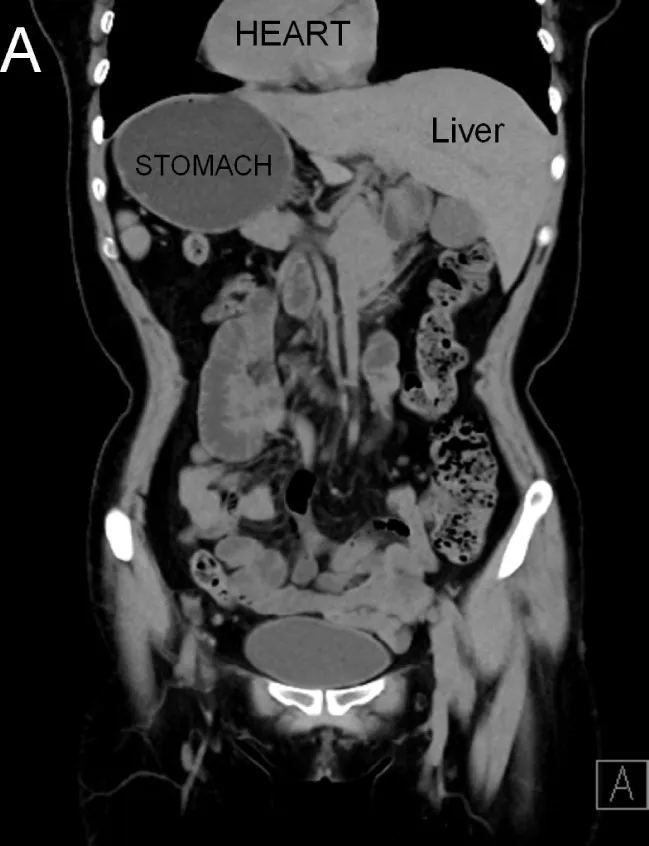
Abdominal computed tomography revealed a complete right-left reversal of the abdominal organs:. Coronal view.
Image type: radiology (ct)